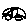
Label: car